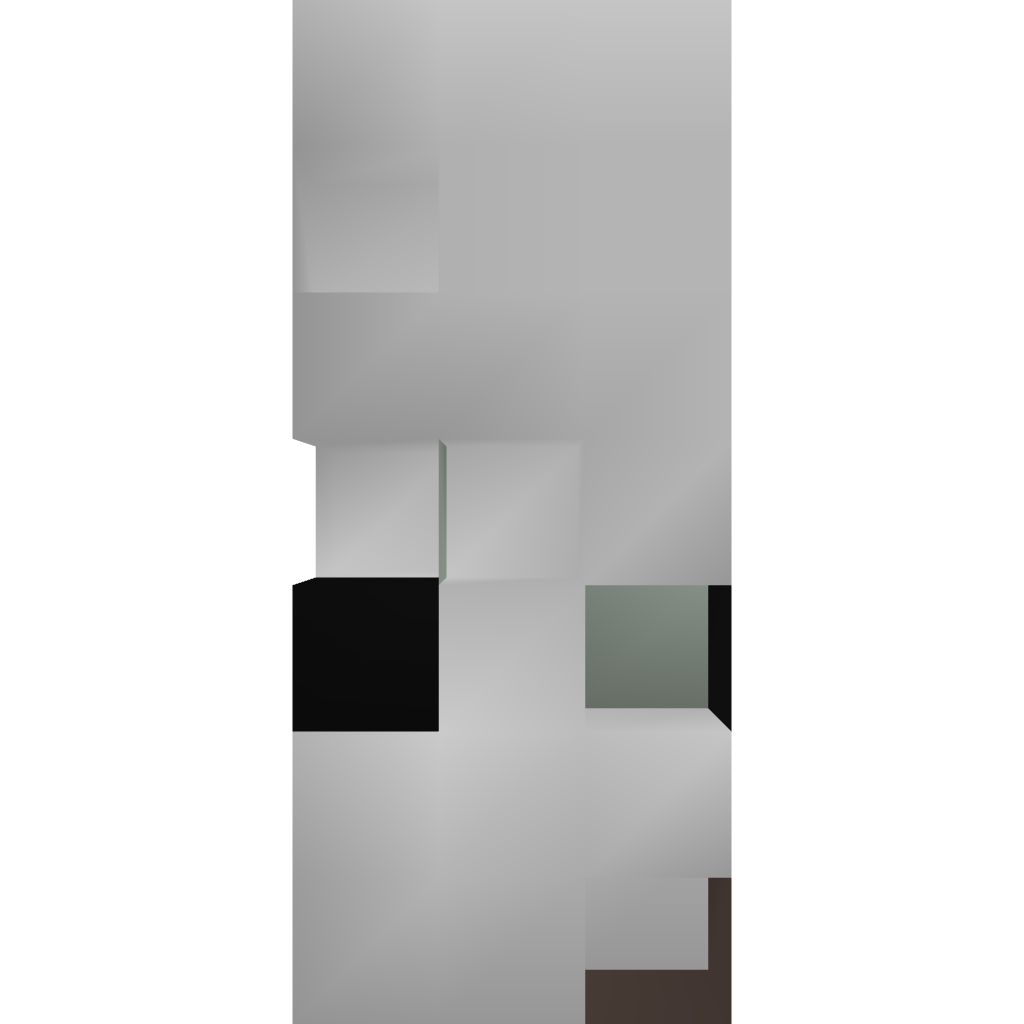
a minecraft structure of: Compact Stone Maker